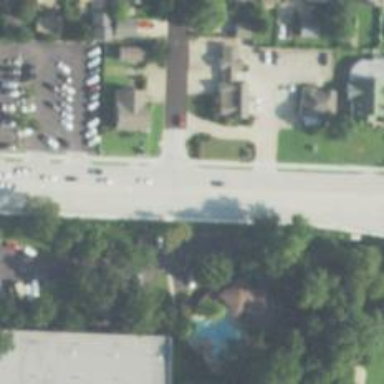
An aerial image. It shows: Secondary road with separate asphalt sidewalks.